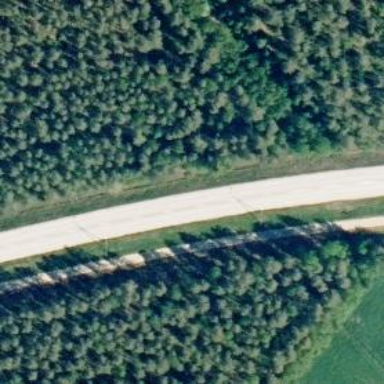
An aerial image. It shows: Asphalt road designated as trunk highway.